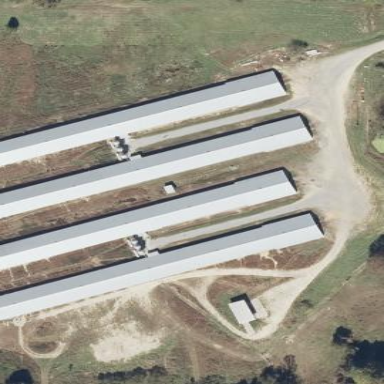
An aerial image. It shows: Farm auxiliary building.